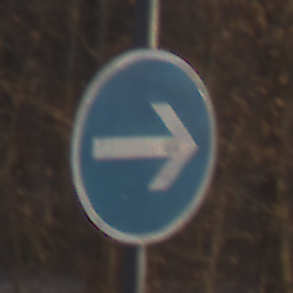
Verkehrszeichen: VorgeschriebeneFahrtrichtungHierRechts
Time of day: SunriseSunset
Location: Outdoor (Nature)
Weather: Clear
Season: Autumn
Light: Natural